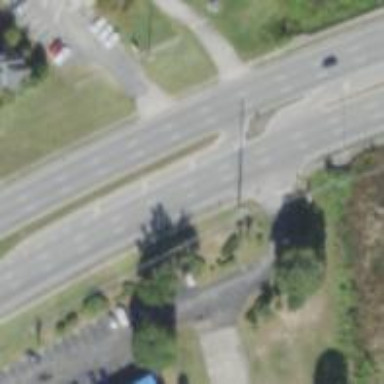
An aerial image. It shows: Asphalt road with primary link designation.